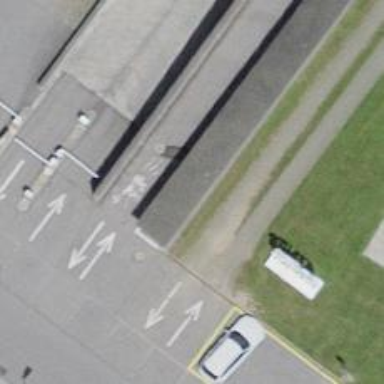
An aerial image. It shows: Motorcycle parking facility.